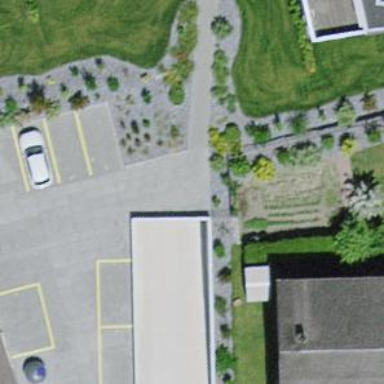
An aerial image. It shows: Parking entrance.